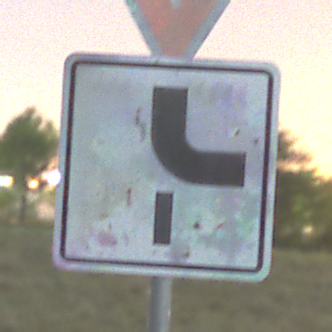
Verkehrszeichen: VerlaufVorfahrtsstrasse10
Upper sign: VorfahrtGewaehren
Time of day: Night
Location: Outdoor (Nature)
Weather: Overcast
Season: NotSpecified
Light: Artificial